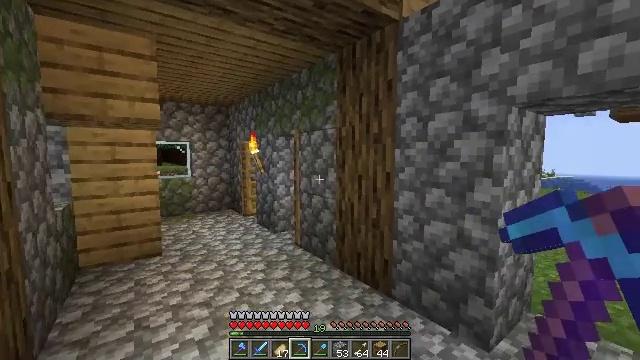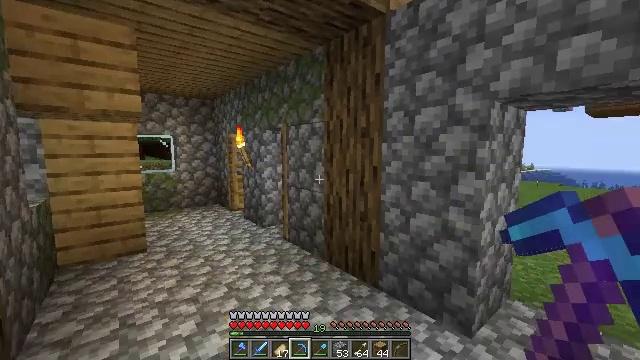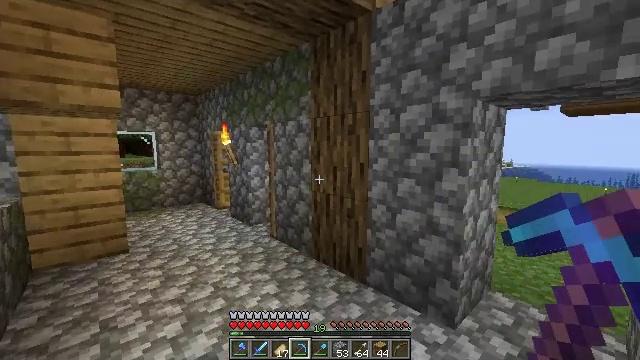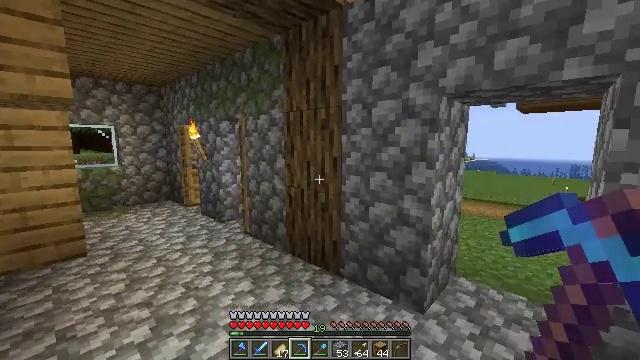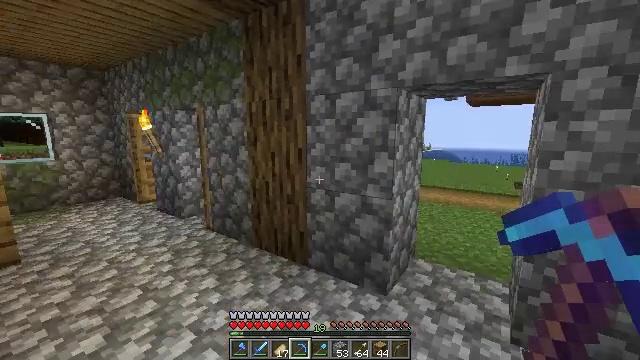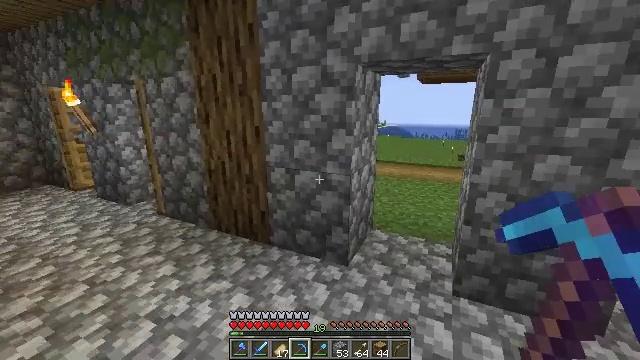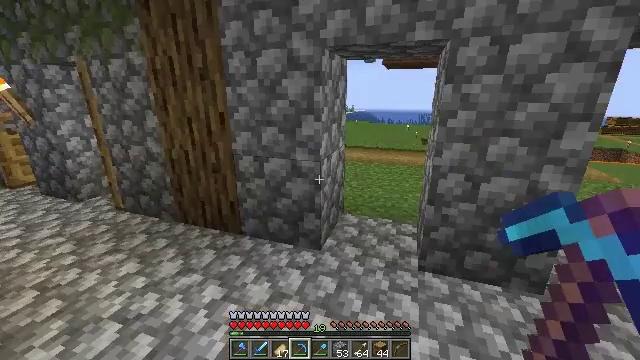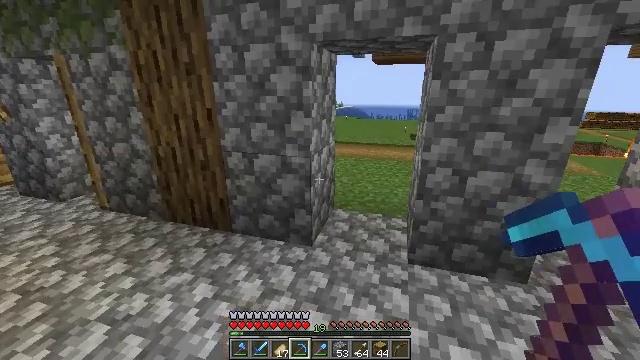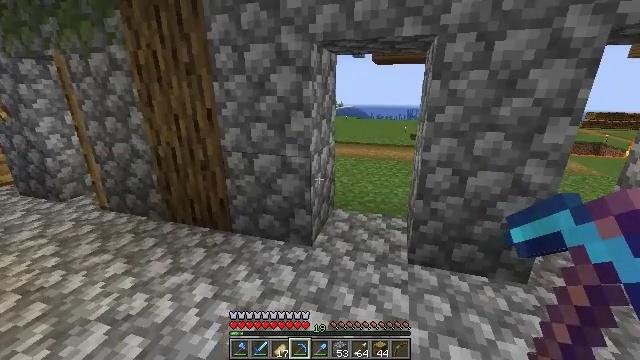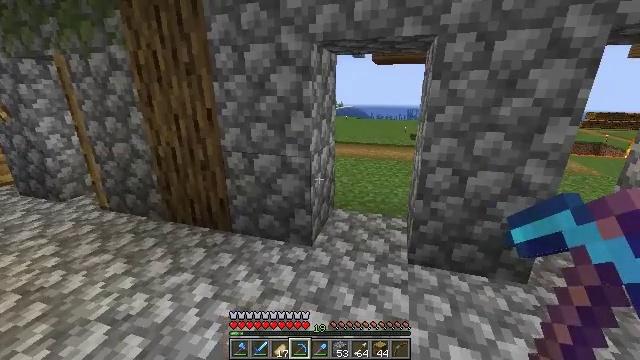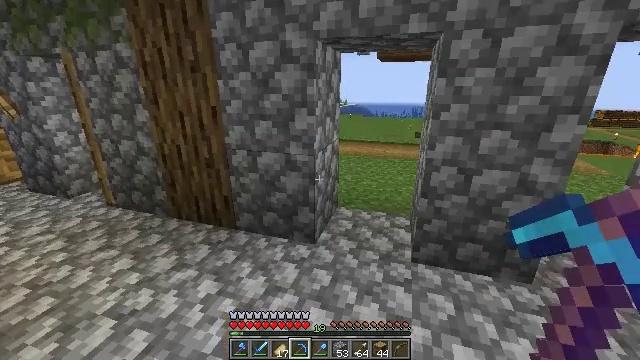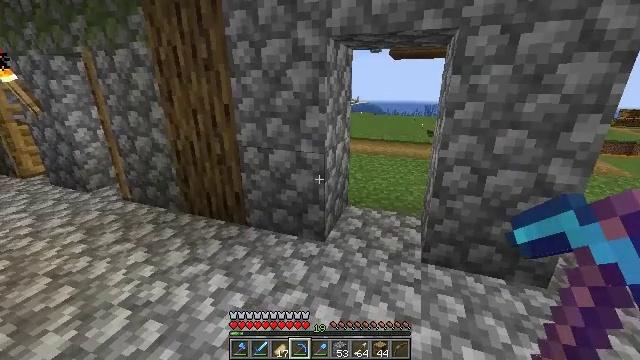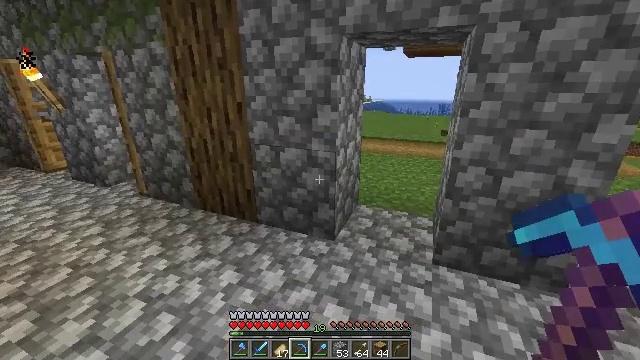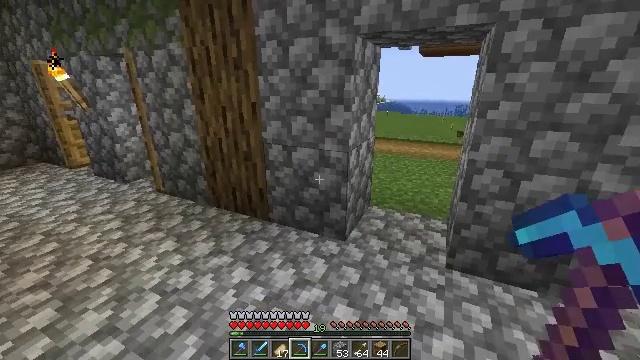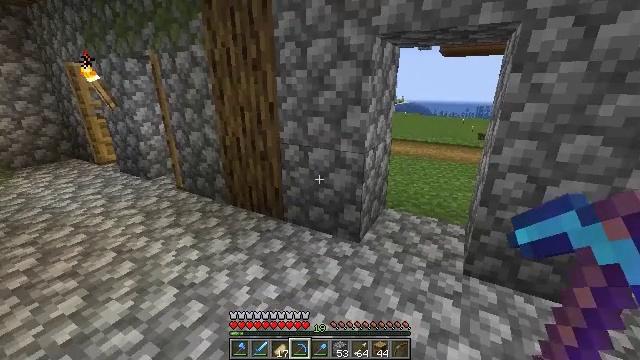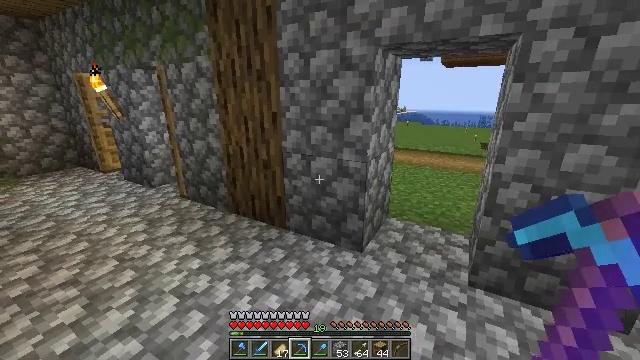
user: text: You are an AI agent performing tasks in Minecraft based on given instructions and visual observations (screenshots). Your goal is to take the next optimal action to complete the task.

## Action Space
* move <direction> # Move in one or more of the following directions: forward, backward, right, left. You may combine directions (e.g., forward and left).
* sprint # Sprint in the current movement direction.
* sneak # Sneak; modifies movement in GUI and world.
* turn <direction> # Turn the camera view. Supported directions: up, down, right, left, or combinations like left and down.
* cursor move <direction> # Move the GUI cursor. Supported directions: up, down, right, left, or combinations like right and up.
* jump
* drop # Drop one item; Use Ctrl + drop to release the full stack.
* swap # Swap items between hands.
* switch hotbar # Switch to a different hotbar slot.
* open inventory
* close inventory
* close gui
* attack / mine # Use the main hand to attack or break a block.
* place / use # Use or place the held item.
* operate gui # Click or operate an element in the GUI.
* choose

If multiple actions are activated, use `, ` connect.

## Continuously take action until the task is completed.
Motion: motion action
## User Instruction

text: Collect the oak door by breaking it.
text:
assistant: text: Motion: turn right and down
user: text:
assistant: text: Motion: turn right
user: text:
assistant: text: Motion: turn right and down
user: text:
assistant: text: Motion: turn right and down
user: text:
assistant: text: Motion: turn right and down
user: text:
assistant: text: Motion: turn right and down
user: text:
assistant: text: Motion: turn right
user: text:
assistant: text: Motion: no_op
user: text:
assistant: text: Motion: no_op
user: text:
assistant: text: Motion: no_op
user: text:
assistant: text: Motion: turn left
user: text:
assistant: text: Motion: turn left
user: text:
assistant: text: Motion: turn left
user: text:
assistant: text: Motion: turn left
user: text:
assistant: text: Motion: turn up
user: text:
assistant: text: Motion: turn up
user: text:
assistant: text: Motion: turn up
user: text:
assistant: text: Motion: no_op
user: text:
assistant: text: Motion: no_op
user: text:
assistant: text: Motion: no_op
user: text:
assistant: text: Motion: no_op
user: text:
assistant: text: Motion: no_op
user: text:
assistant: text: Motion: no_op
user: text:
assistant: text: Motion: no_op
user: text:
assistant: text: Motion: no_op
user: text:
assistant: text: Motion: no_op
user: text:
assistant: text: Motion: no_op
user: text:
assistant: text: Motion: no_op
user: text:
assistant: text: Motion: no_op
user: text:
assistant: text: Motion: no_op